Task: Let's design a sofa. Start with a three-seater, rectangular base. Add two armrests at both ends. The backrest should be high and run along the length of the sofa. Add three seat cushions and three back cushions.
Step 220:
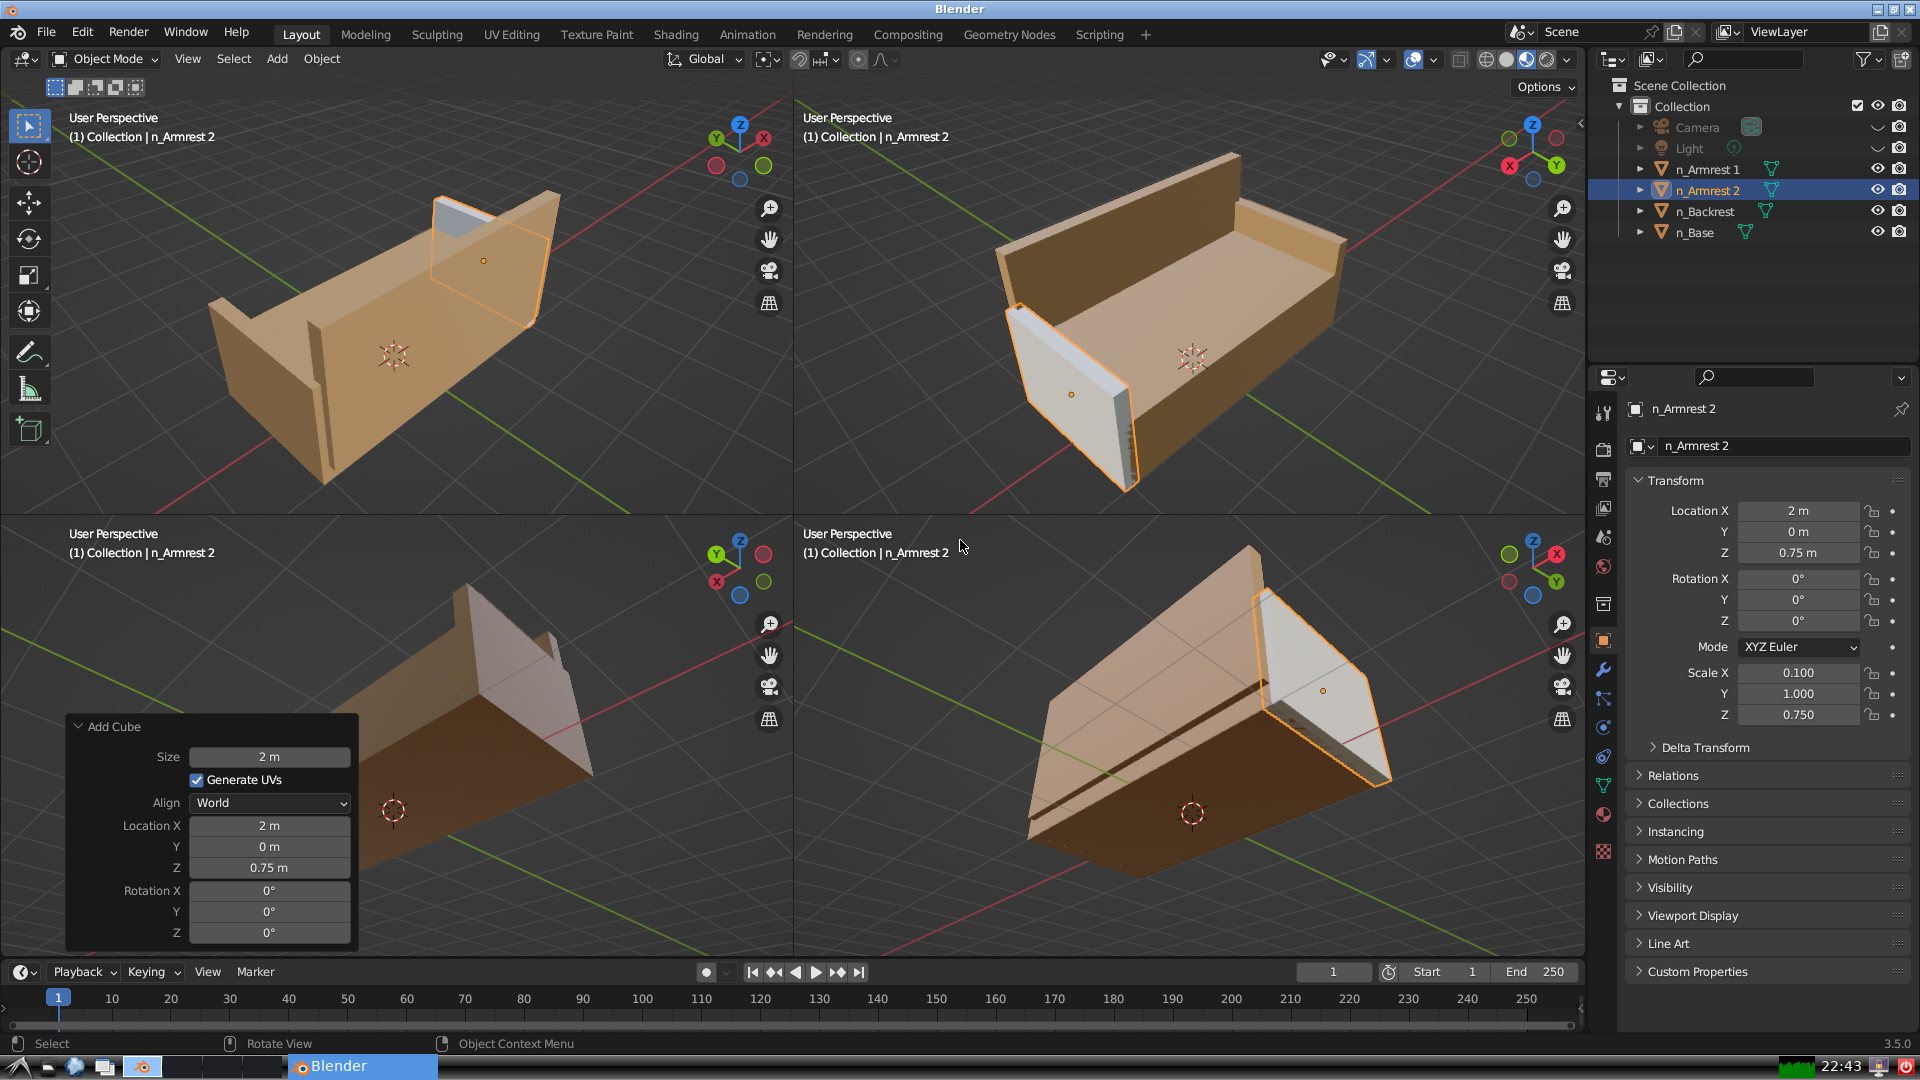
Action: {"mouse_move": [1603, 815]}